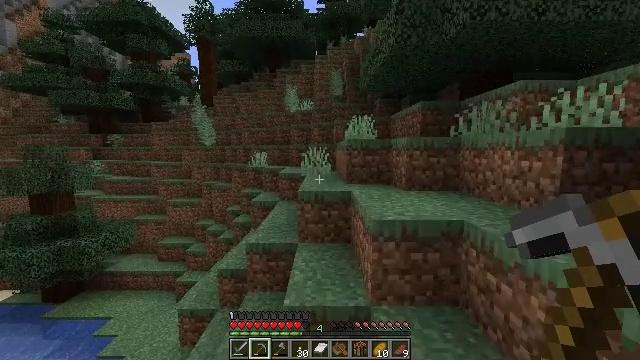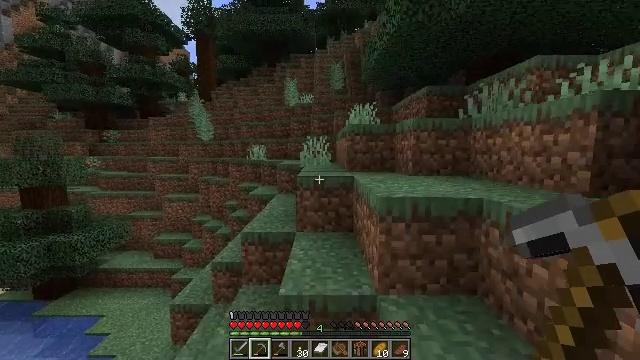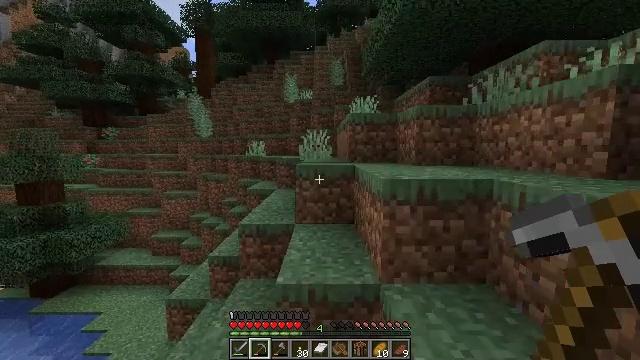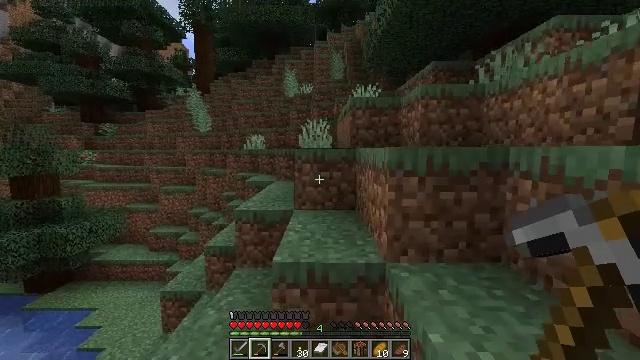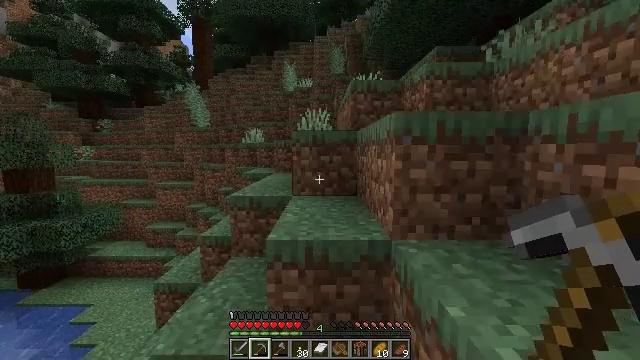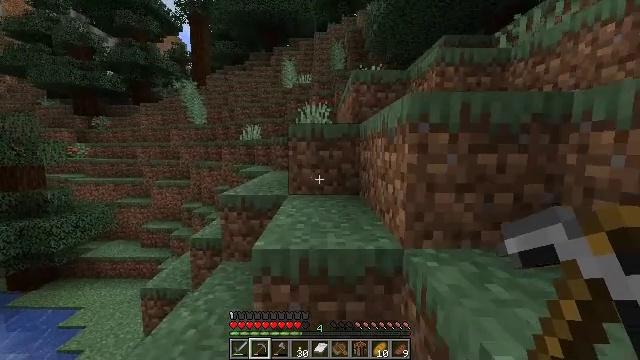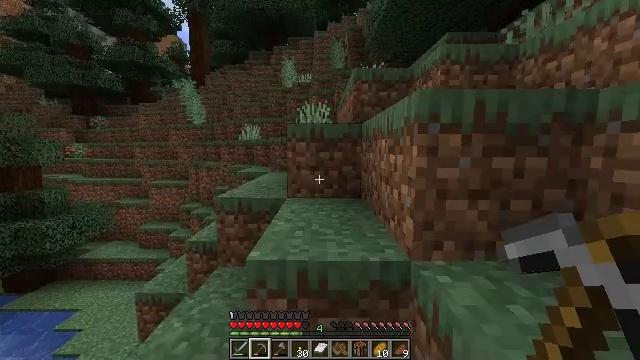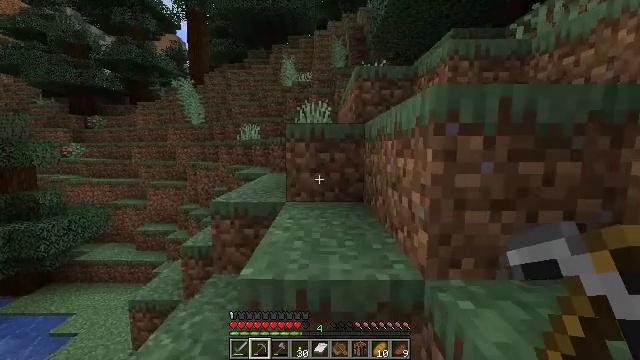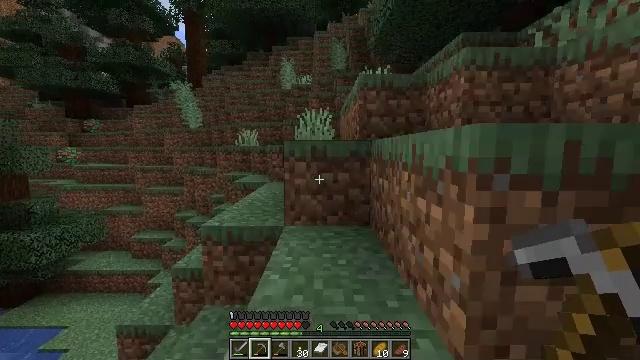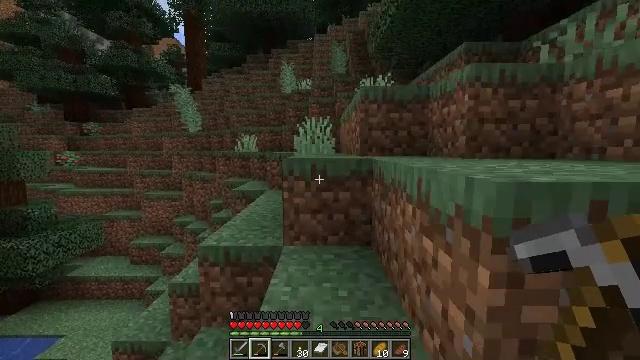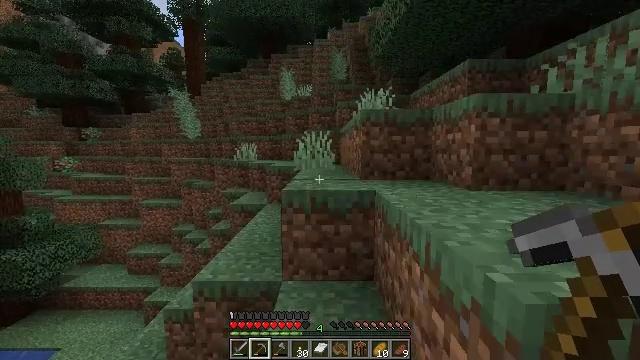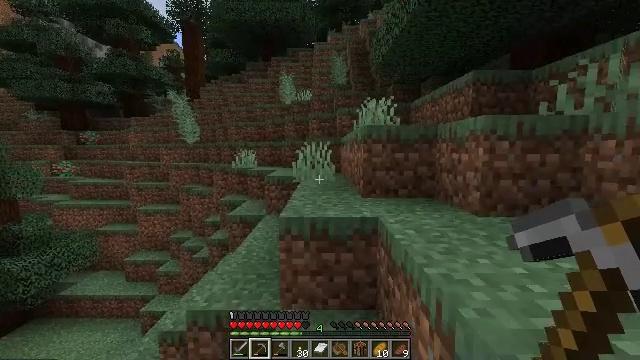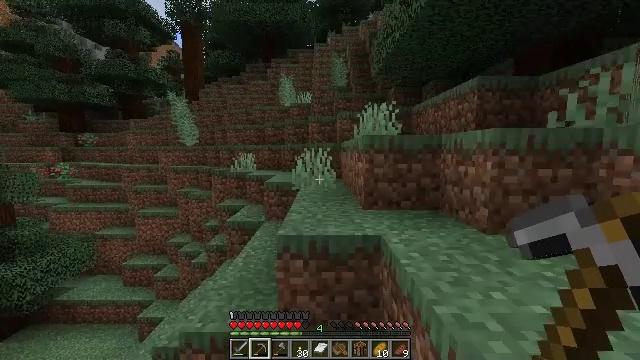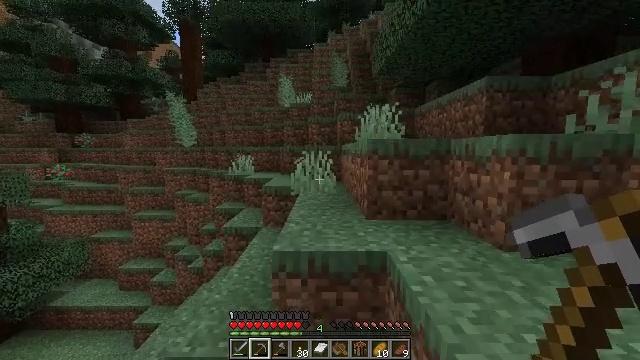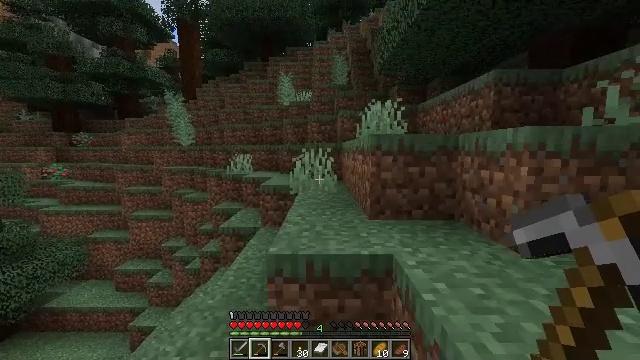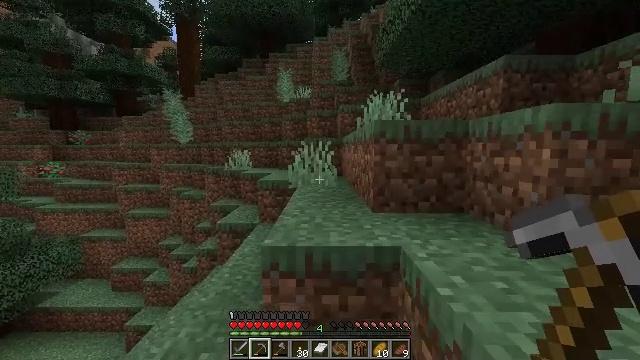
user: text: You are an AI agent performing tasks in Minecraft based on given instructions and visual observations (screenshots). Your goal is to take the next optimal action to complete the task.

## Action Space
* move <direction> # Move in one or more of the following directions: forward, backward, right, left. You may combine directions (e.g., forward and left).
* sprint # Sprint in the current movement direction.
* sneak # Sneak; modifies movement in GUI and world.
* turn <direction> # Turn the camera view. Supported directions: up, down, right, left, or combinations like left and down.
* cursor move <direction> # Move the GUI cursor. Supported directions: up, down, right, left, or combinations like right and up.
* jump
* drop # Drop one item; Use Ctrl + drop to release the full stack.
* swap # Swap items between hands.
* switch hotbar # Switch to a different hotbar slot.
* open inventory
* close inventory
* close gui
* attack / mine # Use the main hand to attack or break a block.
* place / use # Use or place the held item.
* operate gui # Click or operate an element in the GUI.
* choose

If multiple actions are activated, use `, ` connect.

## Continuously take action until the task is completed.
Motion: motion action
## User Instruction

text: Collect the poppy by clicking on it.
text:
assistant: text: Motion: move forward
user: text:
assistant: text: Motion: move forward
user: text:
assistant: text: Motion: move forward
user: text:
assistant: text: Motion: move forward
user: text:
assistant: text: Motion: move forward
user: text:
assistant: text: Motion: move forward
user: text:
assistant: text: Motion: move forward
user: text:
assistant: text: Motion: move forward, jump
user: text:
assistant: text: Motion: move forward, jump
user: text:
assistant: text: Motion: move forward, jump
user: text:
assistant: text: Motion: move forward, jump
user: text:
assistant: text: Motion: move forward, jump
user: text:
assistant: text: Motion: move forward
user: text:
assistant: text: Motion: move forward
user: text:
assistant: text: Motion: move forward
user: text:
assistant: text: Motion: move forward
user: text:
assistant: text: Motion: move forward
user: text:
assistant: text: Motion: move forward
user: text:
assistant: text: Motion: move forward
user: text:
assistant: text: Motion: move forward, jump
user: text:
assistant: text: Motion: move forward, jump
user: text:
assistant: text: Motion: move forward, jump
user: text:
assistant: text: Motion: move forward, jump
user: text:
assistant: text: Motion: move forward
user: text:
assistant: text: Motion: move forward
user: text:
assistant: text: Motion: move forward
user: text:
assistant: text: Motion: move forward
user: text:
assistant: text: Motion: move forward
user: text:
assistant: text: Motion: move forward
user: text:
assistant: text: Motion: move forward